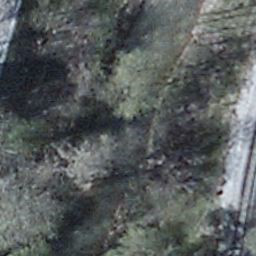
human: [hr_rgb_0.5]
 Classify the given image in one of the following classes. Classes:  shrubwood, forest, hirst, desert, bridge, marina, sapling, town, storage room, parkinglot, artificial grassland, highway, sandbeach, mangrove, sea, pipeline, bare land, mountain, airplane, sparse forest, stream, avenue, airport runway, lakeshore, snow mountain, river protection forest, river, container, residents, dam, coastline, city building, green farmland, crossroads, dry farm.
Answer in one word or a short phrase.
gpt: shrubwood